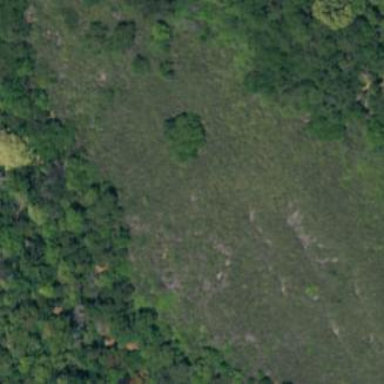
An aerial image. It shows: Area covered in scrub vegetation.